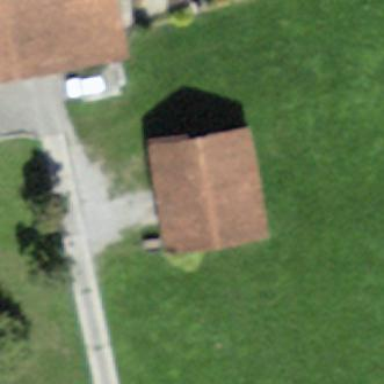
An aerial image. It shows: Rural barn.